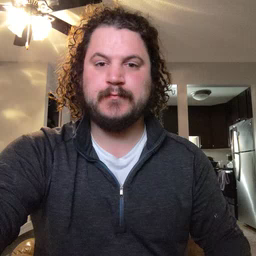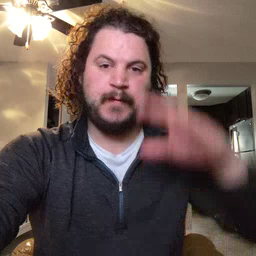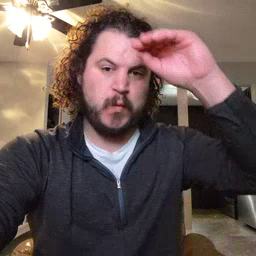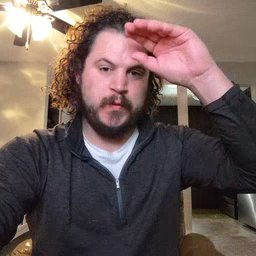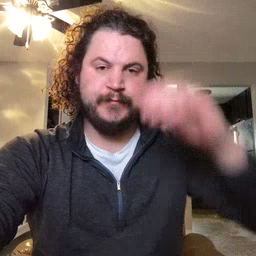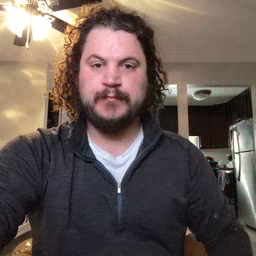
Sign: boy